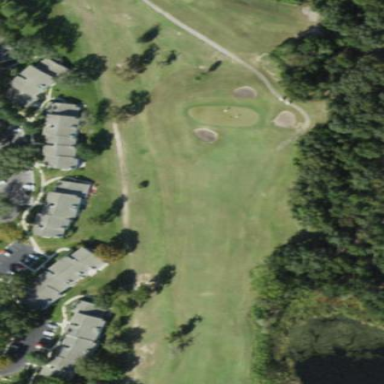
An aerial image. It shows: Lush grass fairway on golf course.